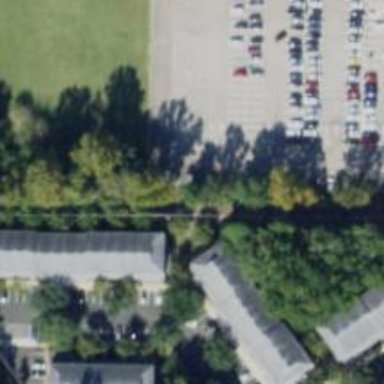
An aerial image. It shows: Footway.